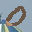
Label: 0